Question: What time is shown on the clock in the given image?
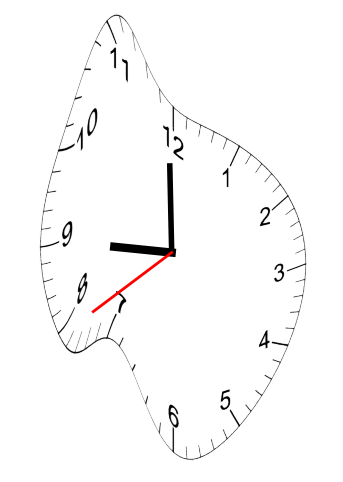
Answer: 08:59:39